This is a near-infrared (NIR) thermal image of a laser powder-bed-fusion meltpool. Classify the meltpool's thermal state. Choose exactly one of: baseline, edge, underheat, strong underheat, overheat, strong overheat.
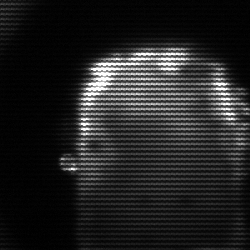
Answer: baseline